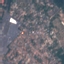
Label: Residential